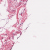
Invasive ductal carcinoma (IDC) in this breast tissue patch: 0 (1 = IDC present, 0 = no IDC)